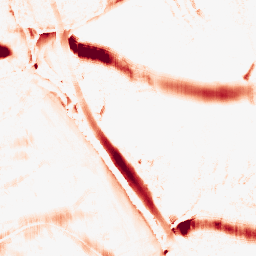
Category: morphological
Decomposition family: morphological_ellipse
Decomposition parameters: operation: opening
width: 30
height: 10
Upsampling method: quintic
Upsampling parameters: scale: 4
Upsampling scale: 4